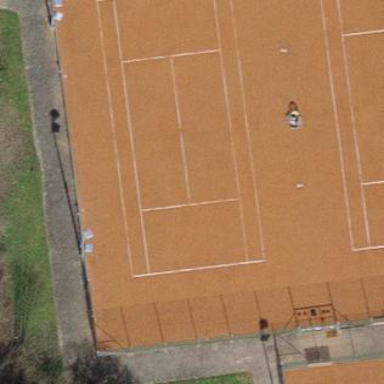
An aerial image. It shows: Tennis court on pitch.